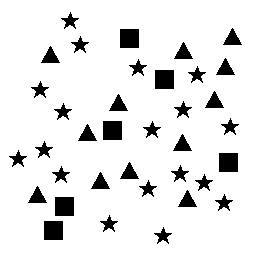
Squares: 6
Triangles: 12
Stars: 18
Total shapes: 36